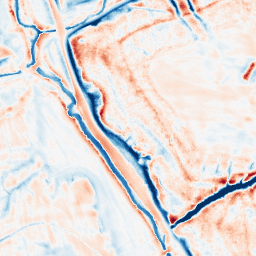
Category: edge_preserving
Decomposition family: bilateral
Decomposition parameters: d: 21
sigma_color: 150
sigma_space: 50
Upsampling method: regularized
Upsampling parameters: scale: 4
lambda_reg: 0.01
Upsampling scale: 4